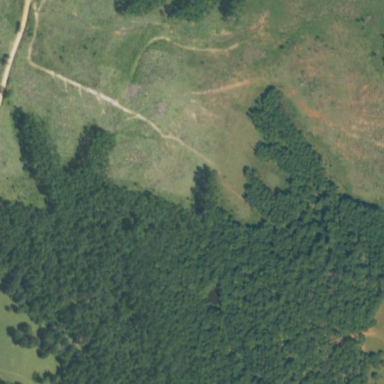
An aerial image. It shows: Evergreen forest with needle-leaved trees.